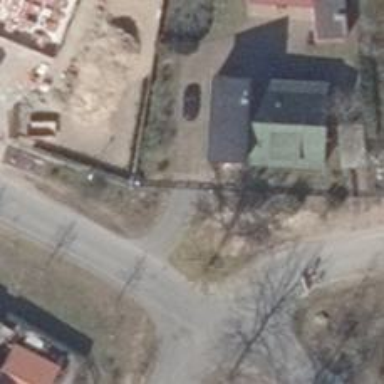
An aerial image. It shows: Driveway leading to service road.